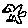
Label: bird